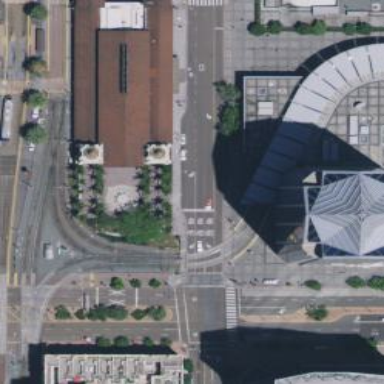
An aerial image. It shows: Close-up view of roof part of building.